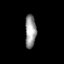
Tissue: prostate
Cell type: Myeloid cells
Senescence score: 0.7382
Nuclear area (px): 361
Mean DAPI intensity: 149.521